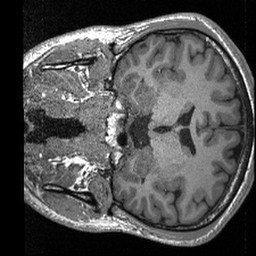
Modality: T1w
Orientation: coronal
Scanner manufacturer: siemens
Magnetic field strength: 3 T
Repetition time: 2.4 s
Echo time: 0.00213 s